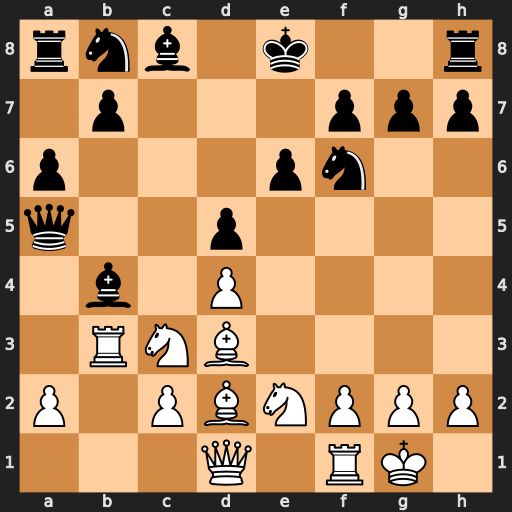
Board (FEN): rnb1k2r/1p3ppp/p3pn2/q2p4/1b1P4/1RNB4/P1PBNPPP/3Q1RK1
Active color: w
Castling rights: kq
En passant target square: -
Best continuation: Rxb4 Qxb4 Nxd5 Qd6 Nxf6+